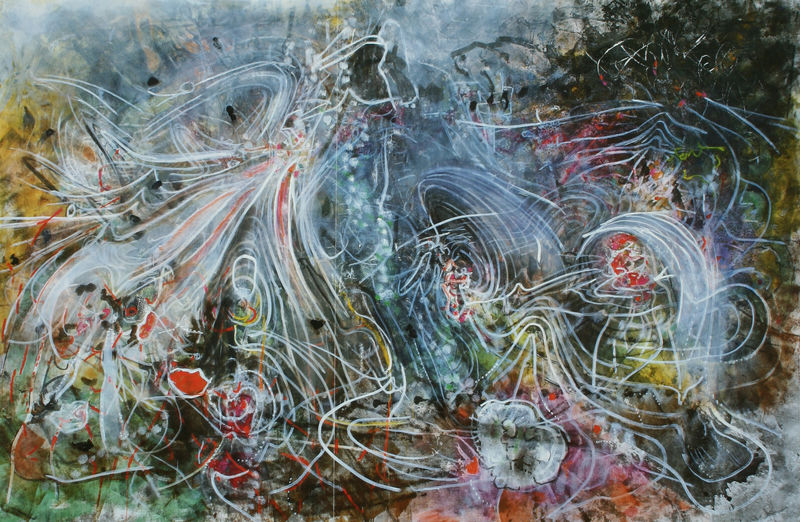
Titel: La naissance du temps, Die Geburt der Zeit
Künstler: Roberto Matta
Standort: Paris
Institution: Privatsammlung
Schlagwörter: blau, meer, weiß, gelb, grün, landschaft, bewegung, blumen, bunt, grau, orange, schwarz, zeichnung, rot, schleier, muster, tanz, natur, pflanzen, kreis, wellen, bogen, spuren, abstrakt, farben, farbe, formen, linien, aufgewühlt, übergang, explosion, wirbel, strudel, verschlungen, struktur, fäden, ungegenständlich, kandinsky, unruhig, rhythmus, emotion, orientierung, gefühle, gewimmel, gestisch, veränderung, trier, bung, impulse, scrafitti